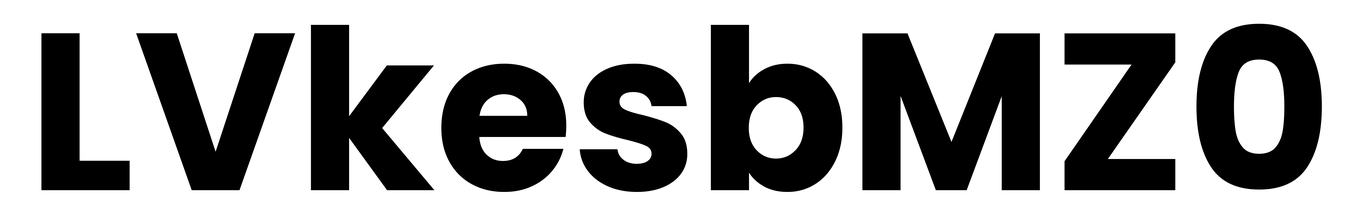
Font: Poppins-Bold